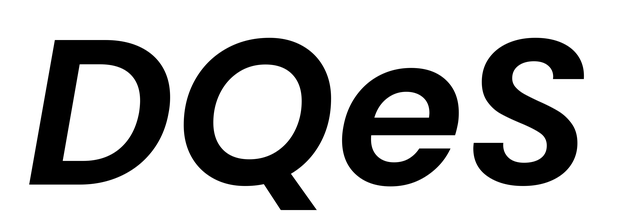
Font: Poppins-SemiBoldItalic